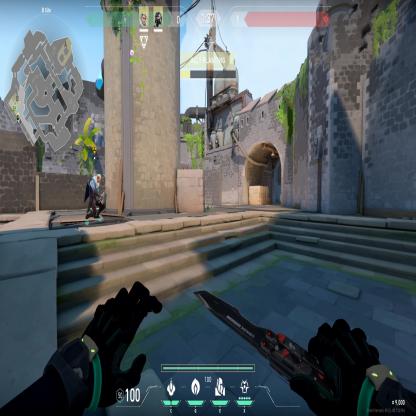
Label: teammate